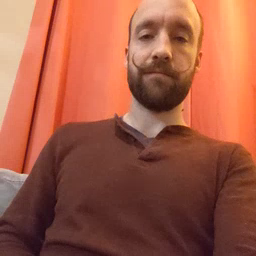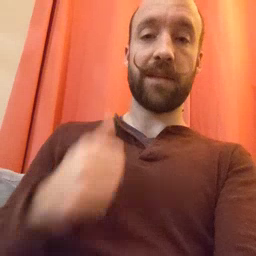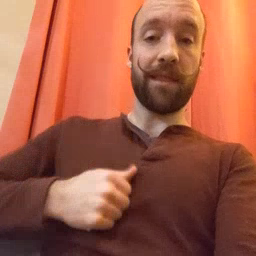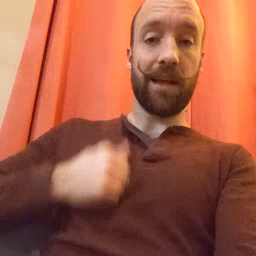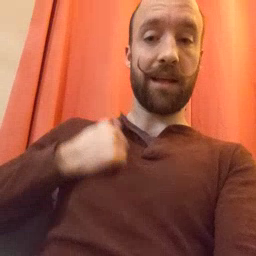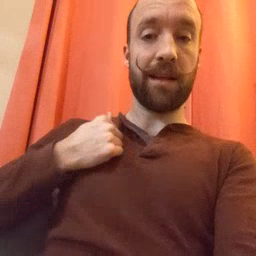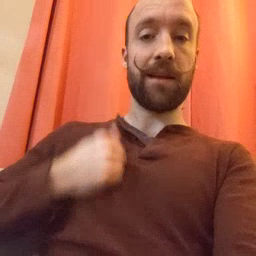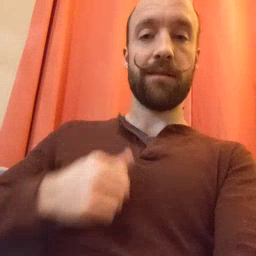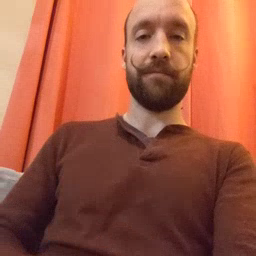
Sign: bath